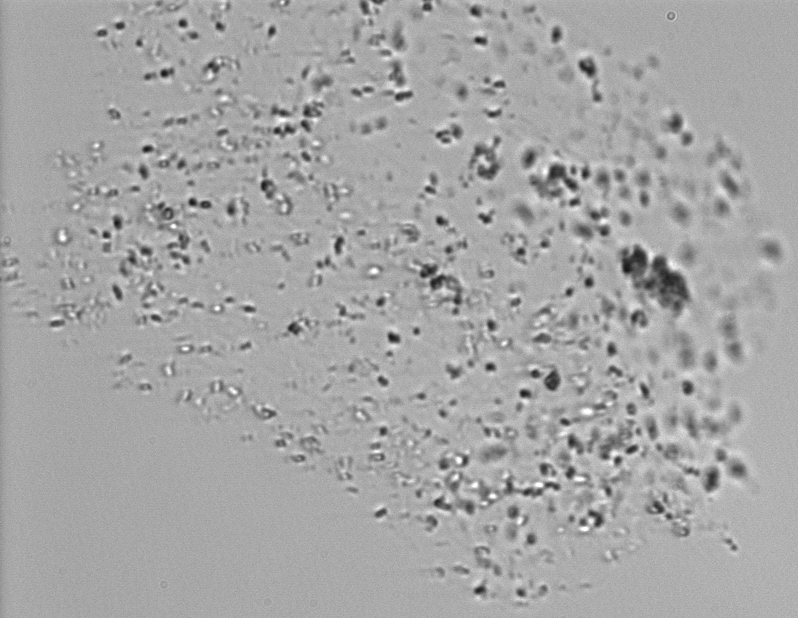
Label: Phaeocystis